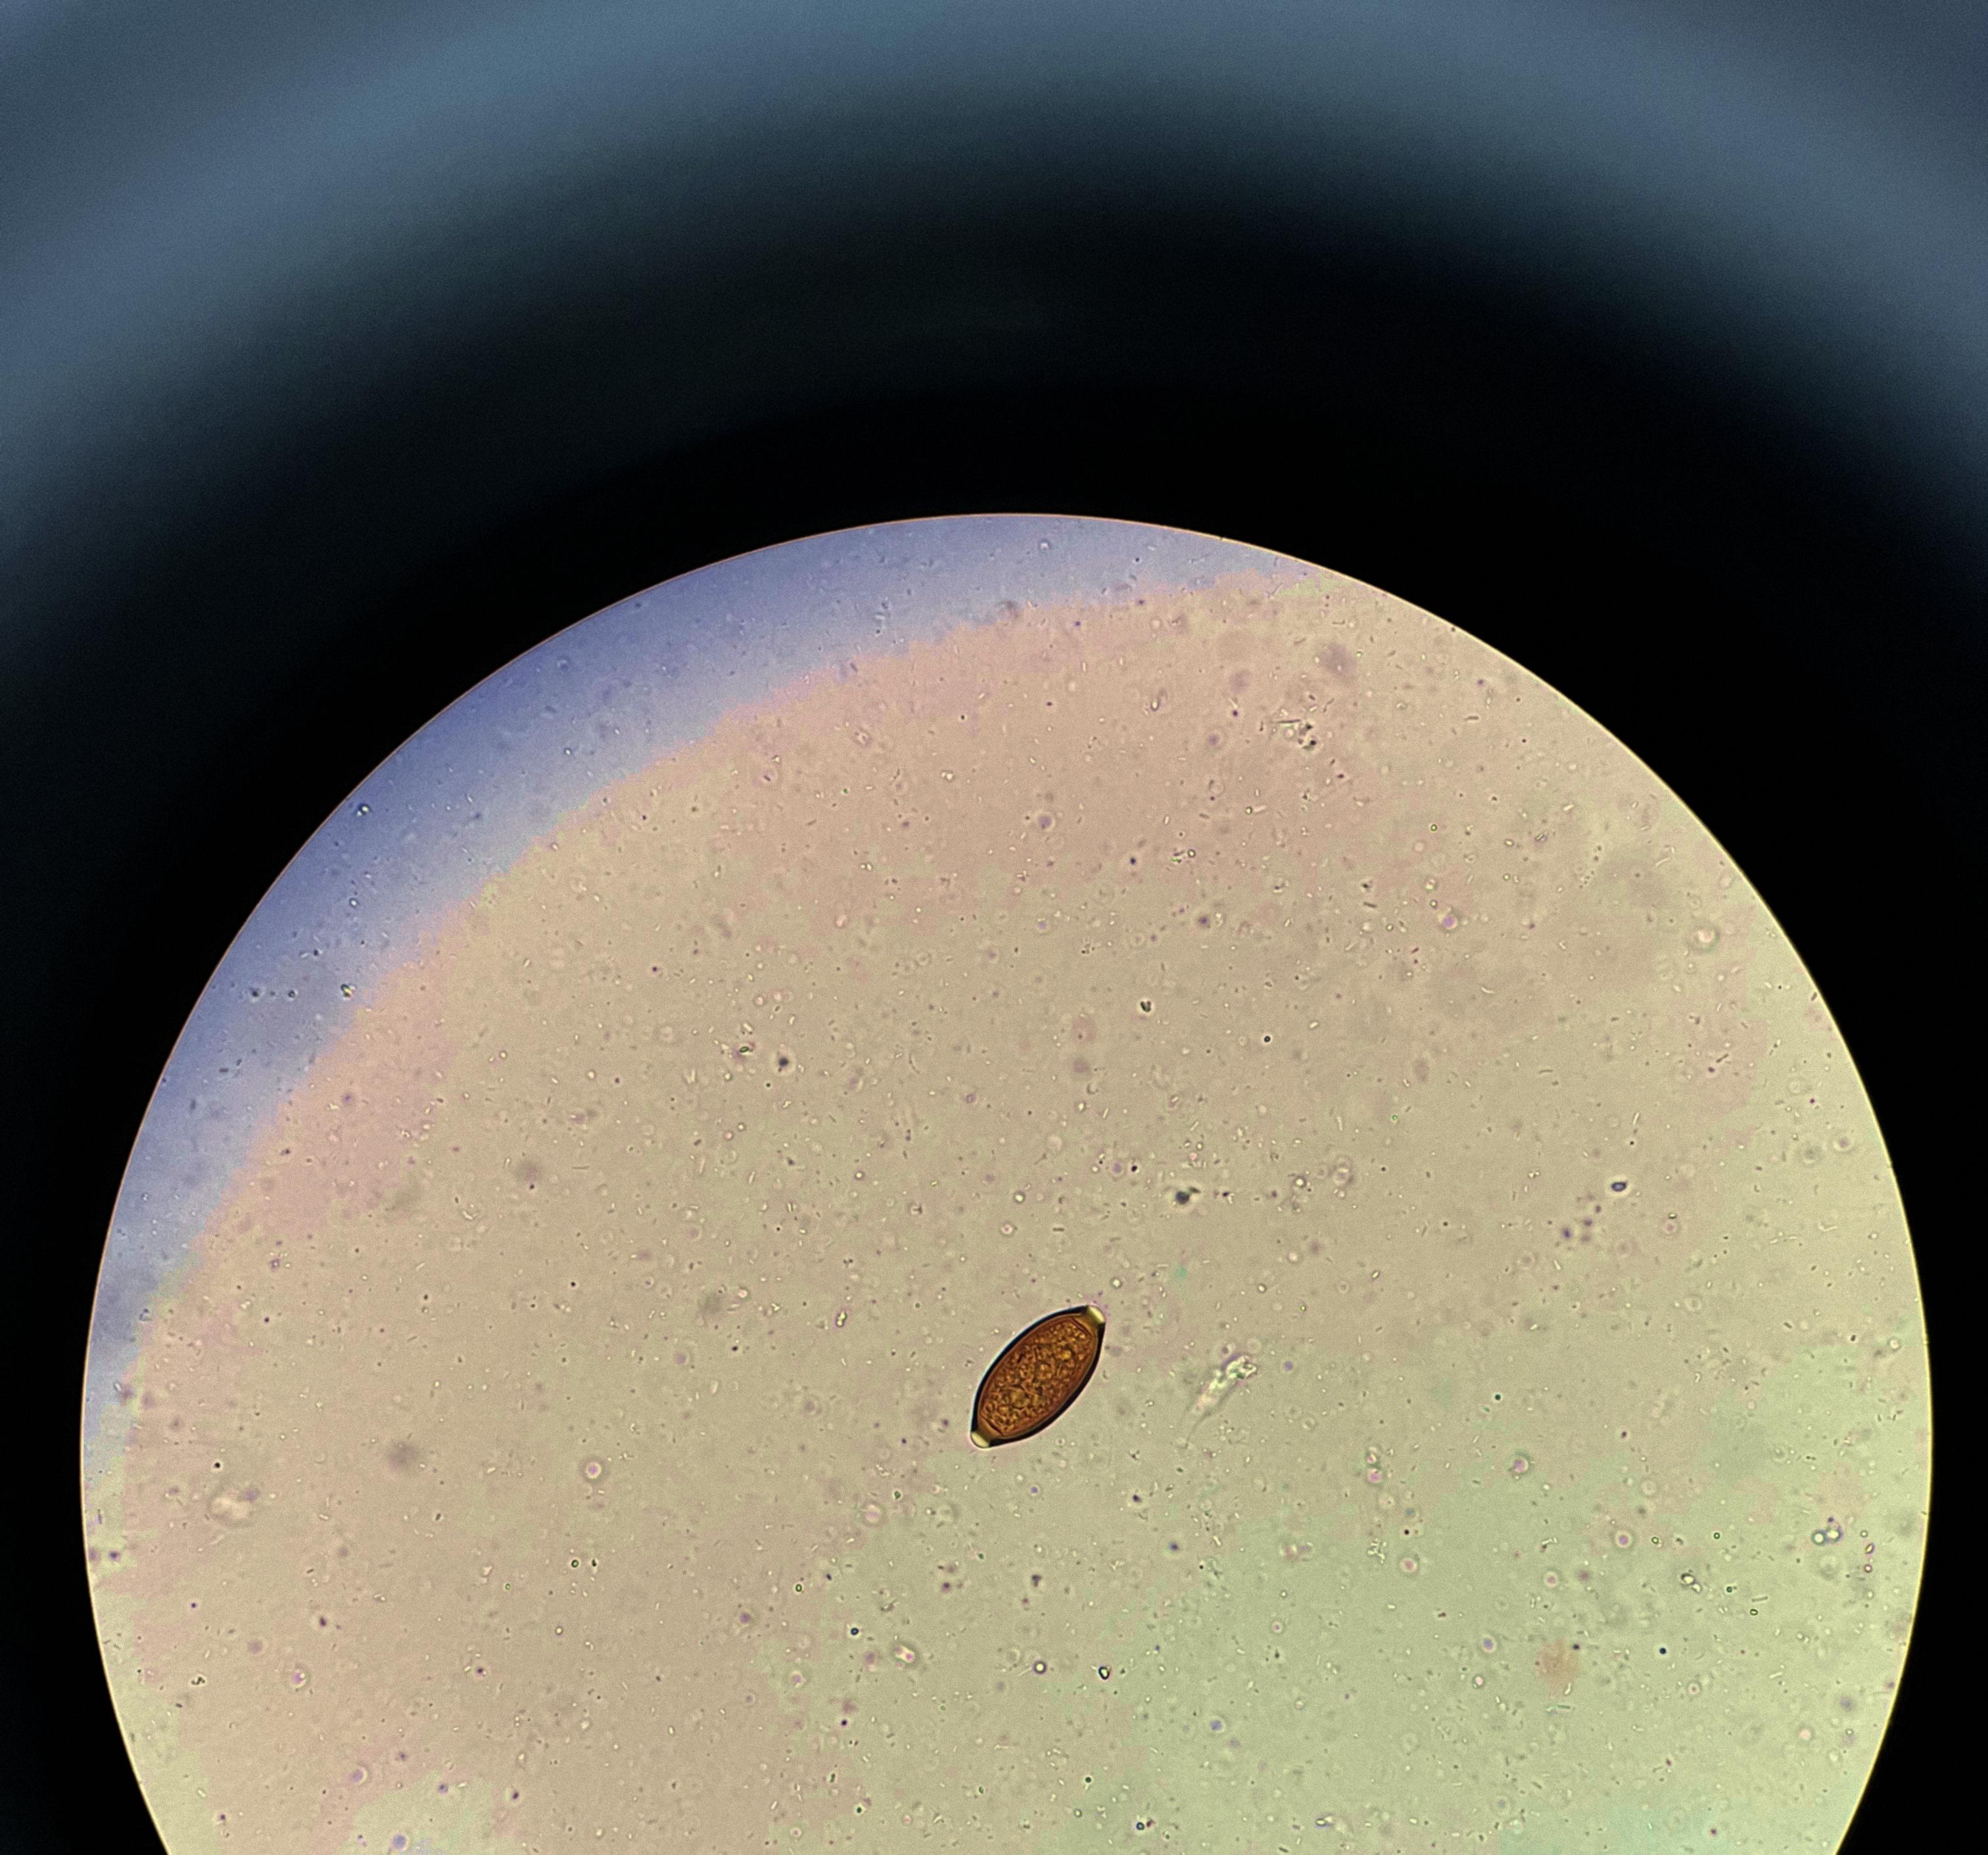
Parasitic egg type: Trichuris trichiura